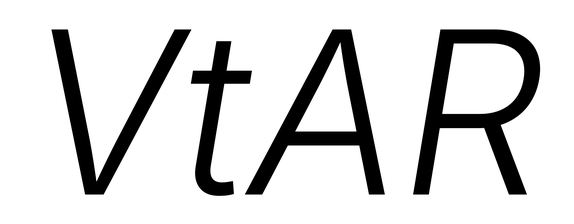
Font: Inter-Italic_Light_Italic